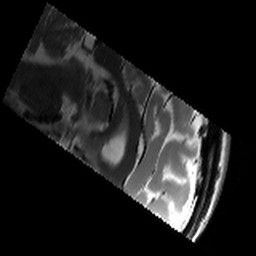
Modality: T2w
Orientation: sagittal
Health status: healthy
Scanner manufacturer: siemens
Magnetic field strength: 3 T
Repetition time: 8.02 s
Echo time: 0.08 s